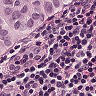
Metastatic tissue present: yes